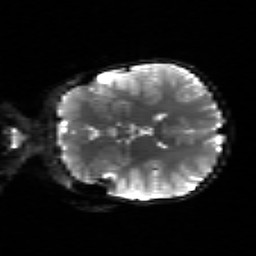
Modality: sbref
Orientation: coronal
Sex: female
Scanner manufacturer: siemens
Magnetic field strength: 3 T
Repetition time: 5 s
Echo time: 0.071 s